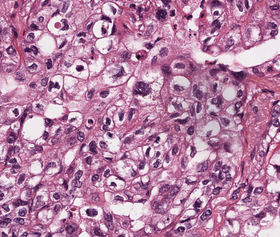
Tumor epithelial tissue: yes
Tumor-associated stroma tissue: yes
Normal tissue: no